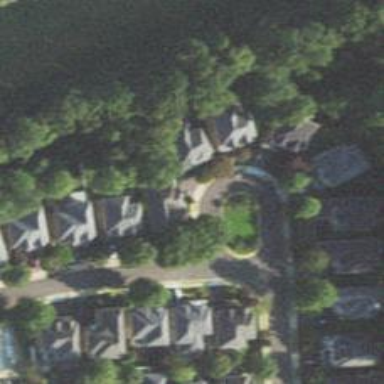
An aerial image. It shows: Residential road with sidewalk on the left side.